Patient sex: F
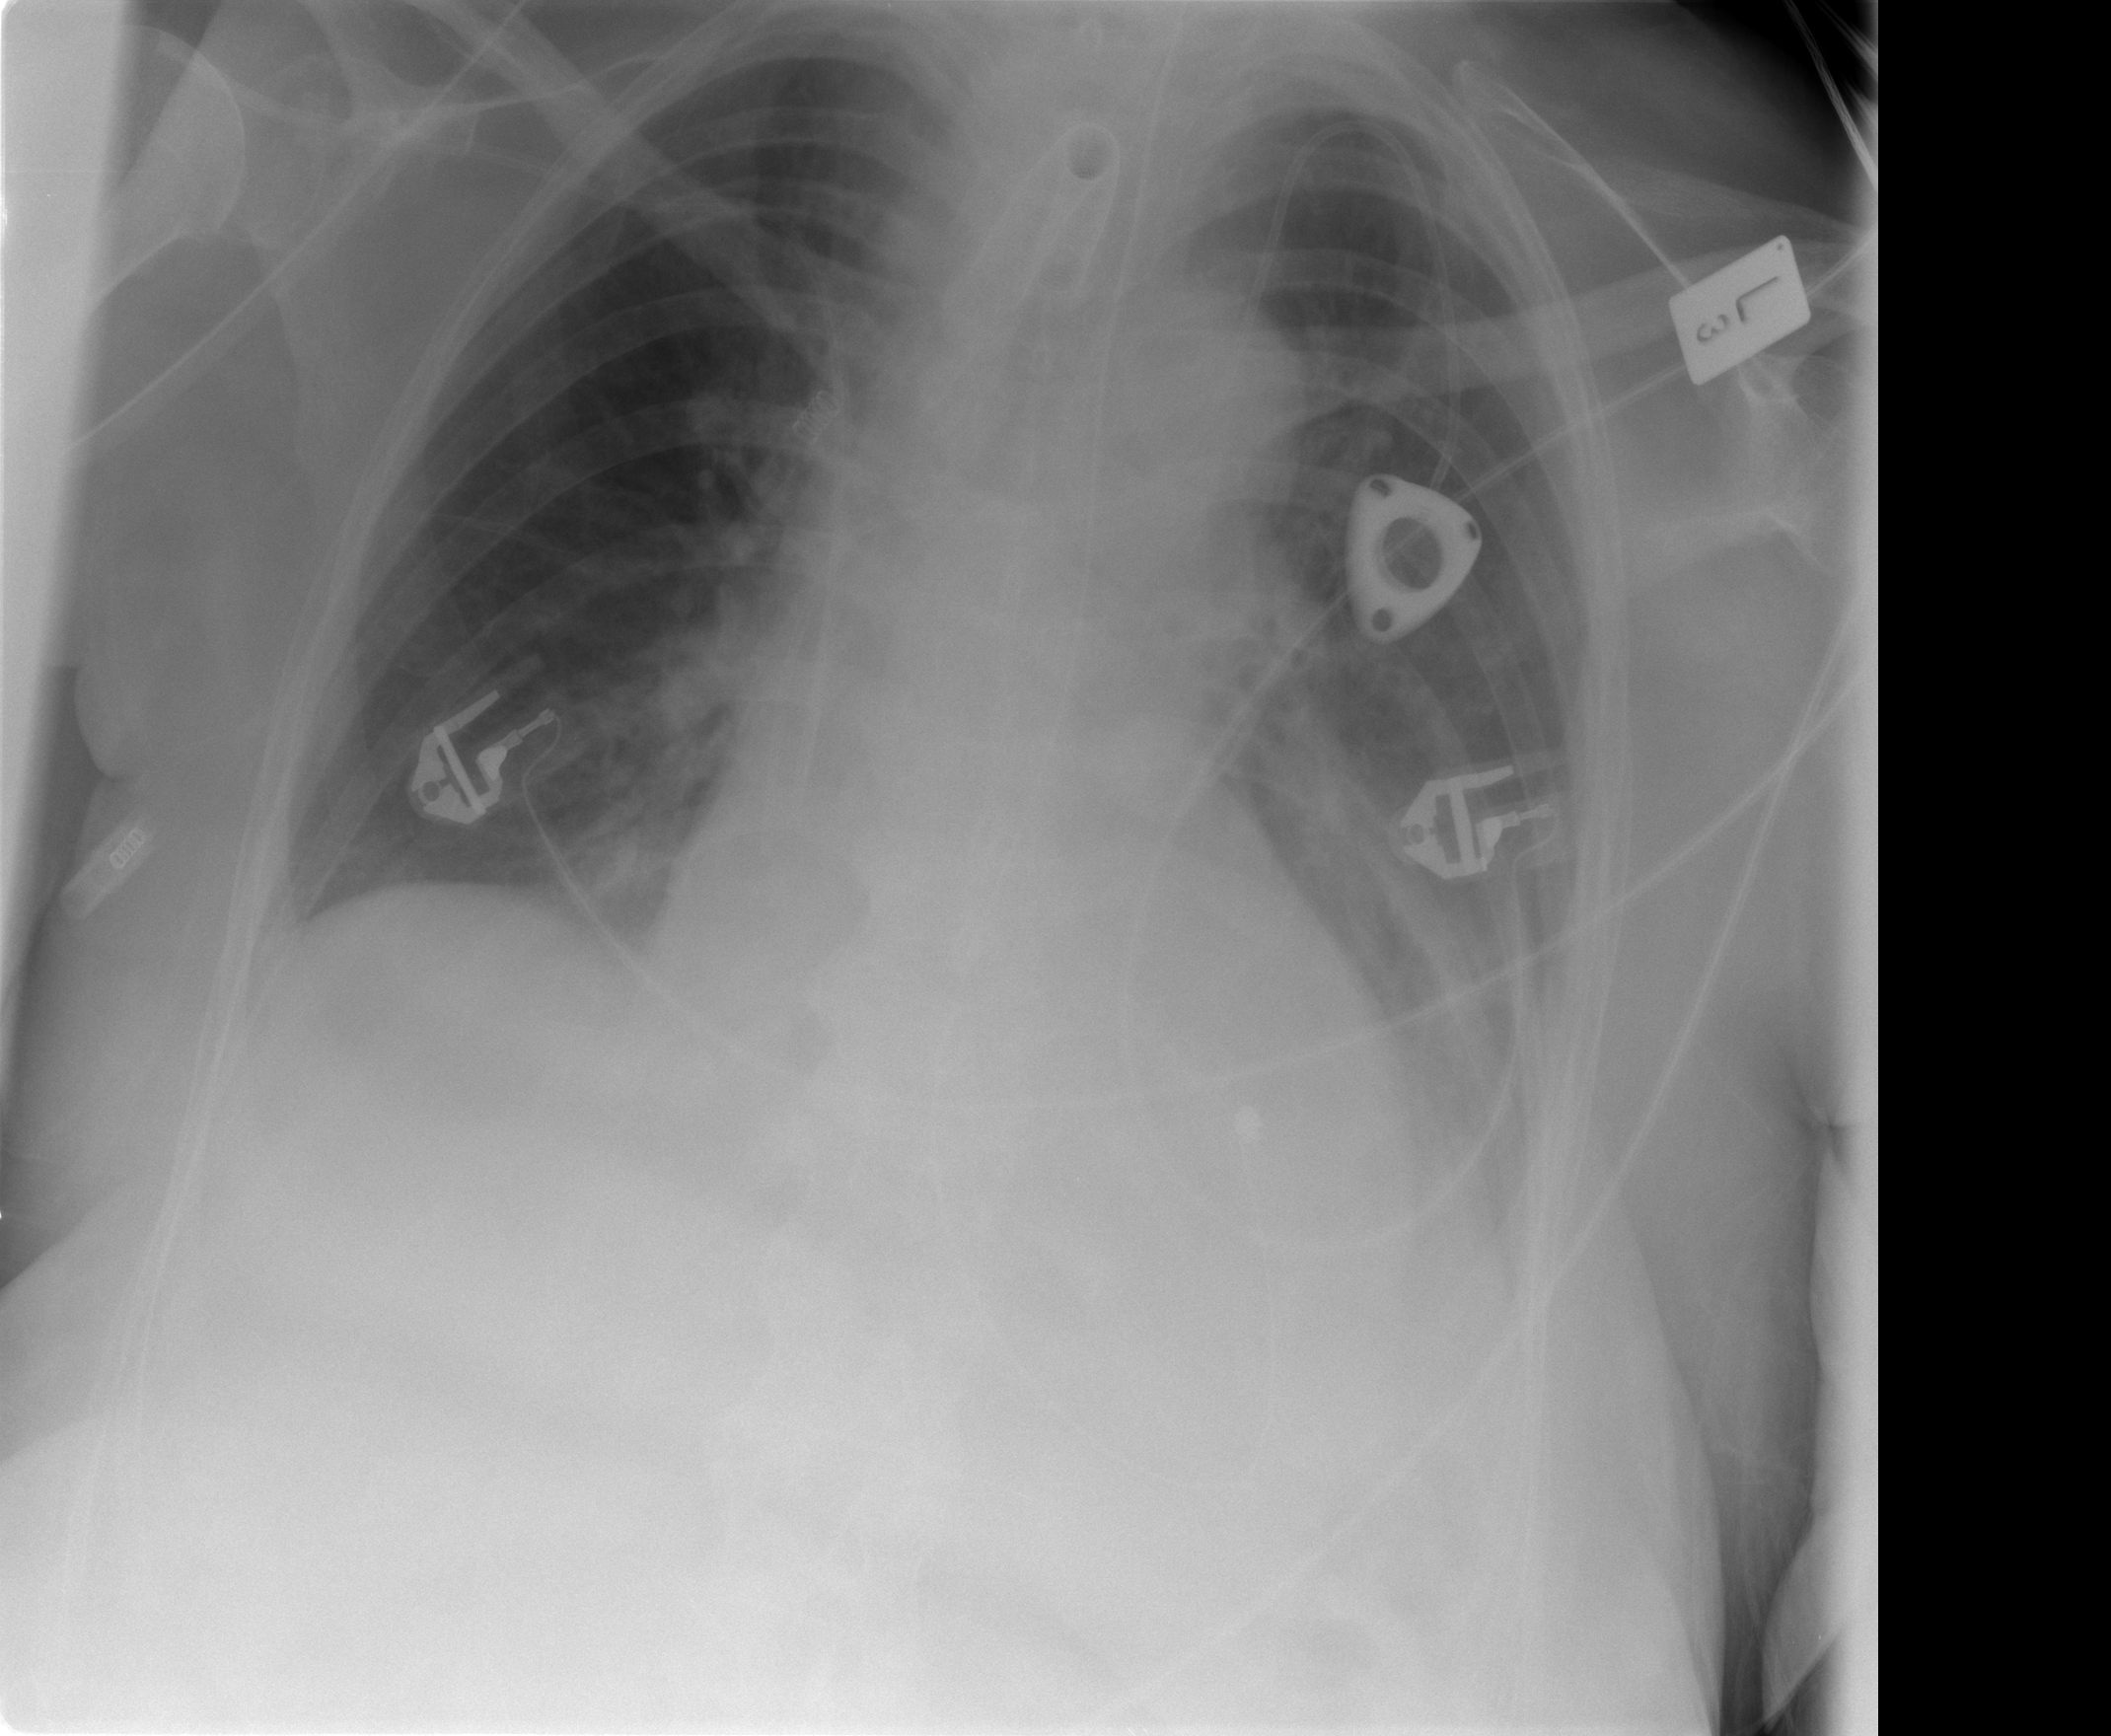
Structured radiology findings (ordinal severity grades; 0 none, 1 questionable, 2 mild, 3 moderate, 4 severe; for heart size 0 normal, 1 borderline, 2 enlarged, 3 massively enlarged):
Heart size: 1
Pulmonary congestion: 2
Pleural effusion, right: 0
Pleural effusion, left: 2
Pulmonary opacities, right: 0
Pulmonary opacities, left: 2
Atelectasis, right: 2
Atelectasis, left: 2